Field crop: tomato
Growth stage: 2
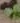
Species: solanum